Question: I want to create a user in Mysql and I want that user to have permissions to create and run stored procedure. I using mysql workbench. Can you please guide me how to create user from workbench or through command-line with stored procedure permission.
Workbench gives various options for permission as shown in below image, which options must be selected for have permission to create and run SP

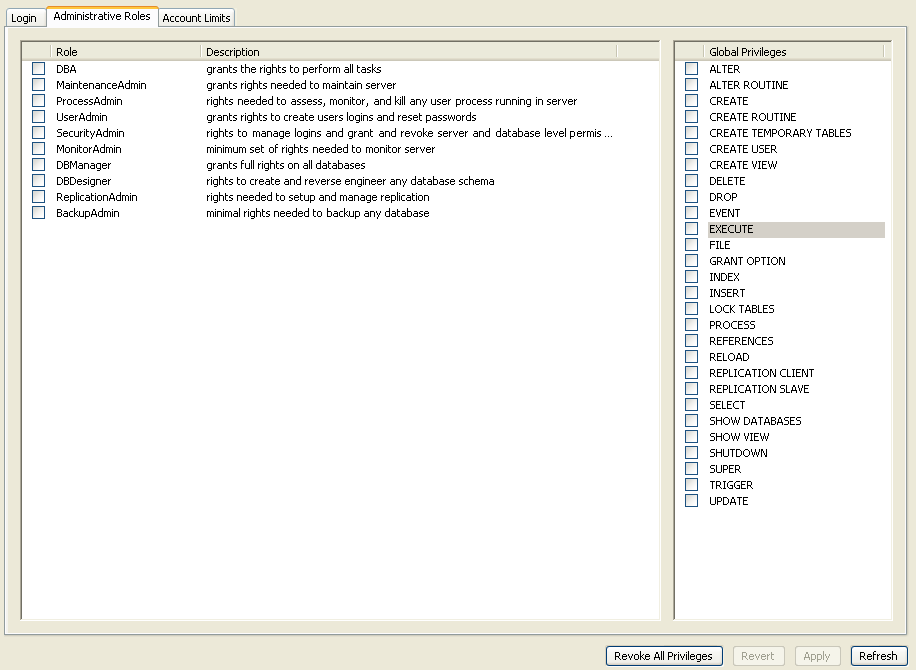
Answer: Try this commands:
'''
CREATE USER 'username'@'localhost' IDENTIFIED BY 'password';
GRANT ALTER ROUTINE, CREATE ROUTINE, EXECUTE ON *.* TO 'username'@'localhost' ;
'''